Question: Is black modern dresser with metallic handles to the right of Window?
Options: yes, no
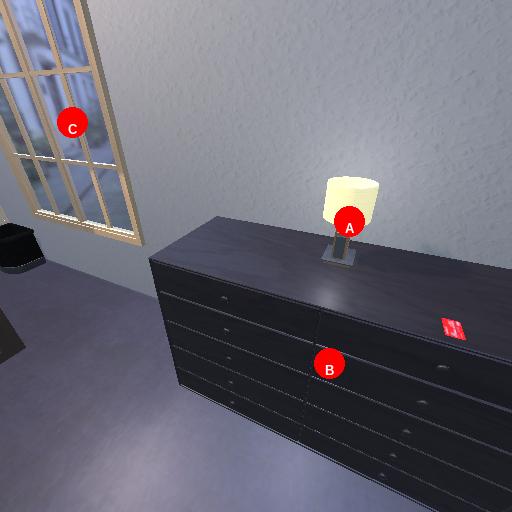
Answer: yes